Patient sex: F
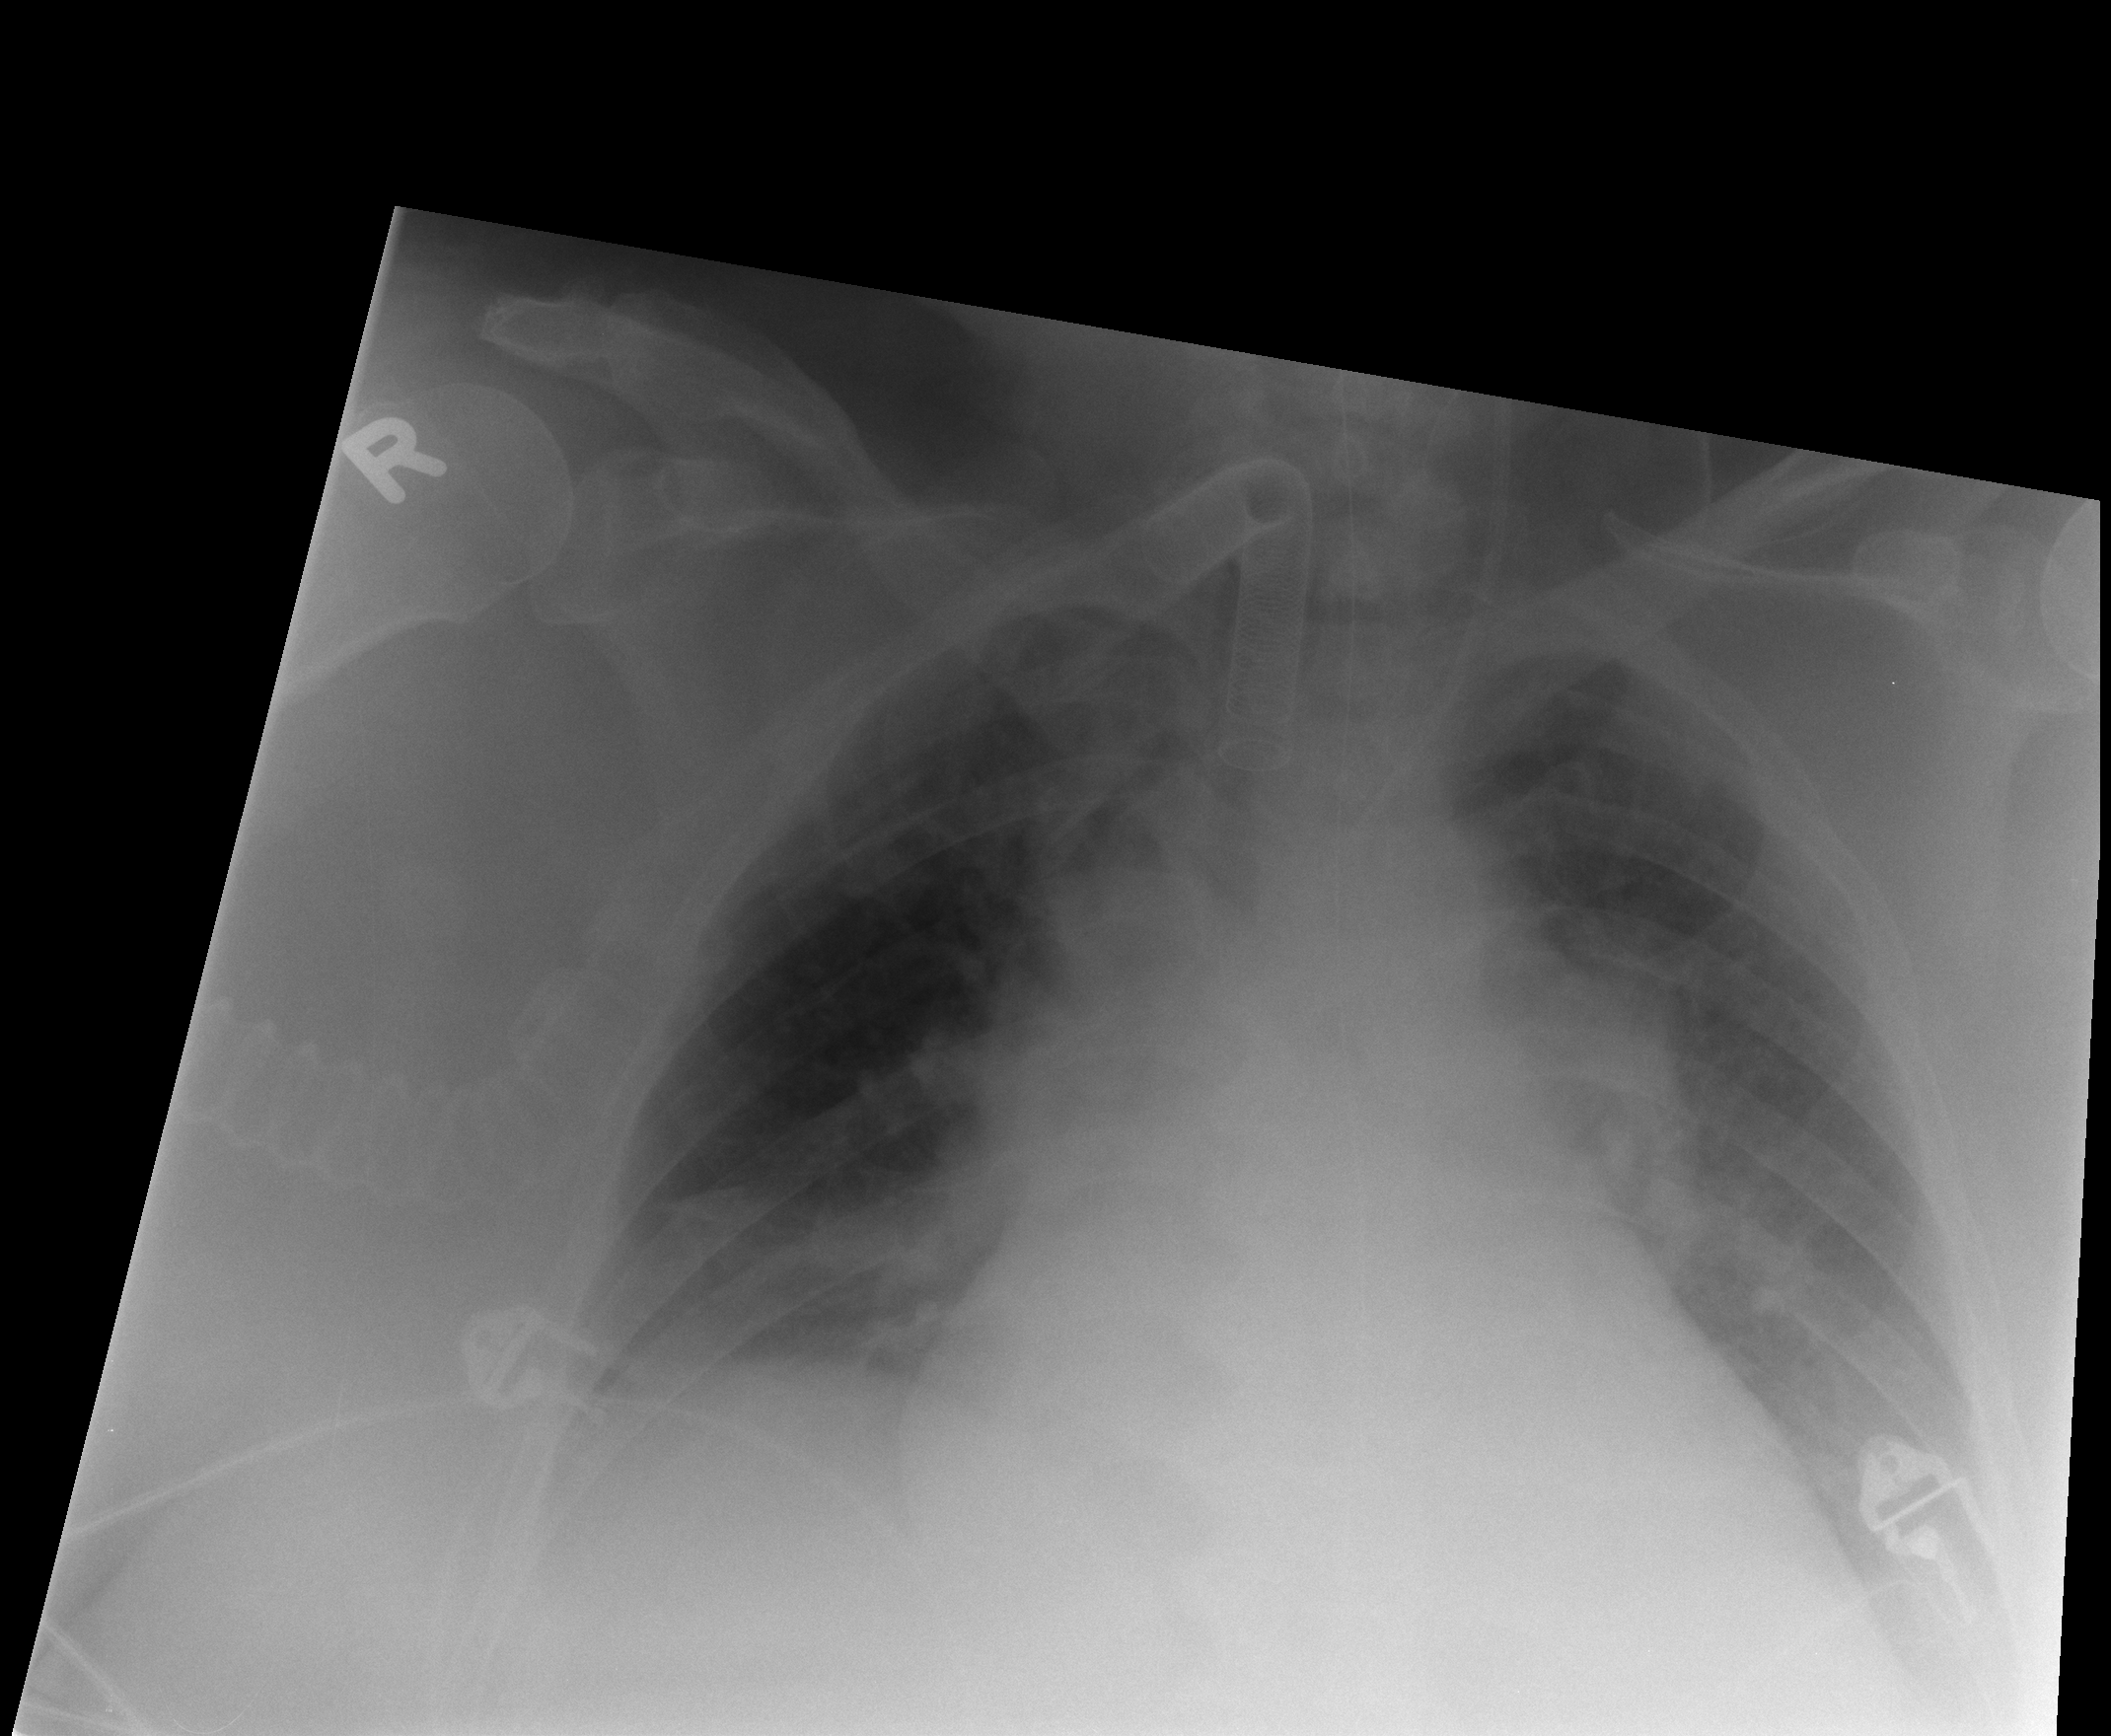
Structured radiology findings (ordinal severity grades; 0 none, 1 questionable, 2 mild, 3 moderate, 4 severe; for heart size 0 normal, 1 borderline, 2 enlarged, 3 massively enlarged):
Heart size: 2
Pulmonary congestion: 3
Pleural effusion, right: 2
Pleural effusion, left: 2
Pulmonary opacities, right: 0
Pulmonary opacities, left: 0
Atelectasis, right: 2
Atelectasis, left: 2